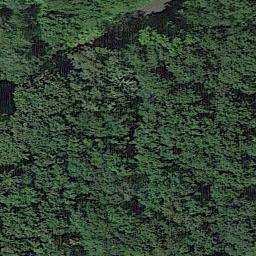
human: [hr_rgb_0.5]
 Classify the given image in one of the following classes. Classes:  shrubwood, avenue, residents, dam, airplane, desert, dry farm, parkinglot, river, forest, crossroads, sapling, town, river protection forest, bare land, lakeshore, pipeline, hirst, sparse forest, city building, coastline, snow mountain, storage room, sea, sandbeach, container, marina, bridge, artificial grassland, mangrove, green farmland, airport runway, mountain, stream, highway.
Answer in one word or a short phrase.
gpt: forest